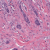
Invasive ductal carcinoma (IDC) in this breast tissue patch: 1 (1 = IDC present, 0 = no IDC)